Question: I'm looking for correct way to allow elevating privileges for selected operations.
Something similar many products offer.
For example if you have UAC turned on and you are using Total Commander (running with basic privileges) when browsing restricted folders you will get:

If you push 'As Administrator' you will get common User Access Control dialog asking if you want to grant the process required permissions. Is it something similar possible in .NET application (even with Win32 support)?
1. How should be such functionality correctly implemented?
2. Do I need to run external process to get elevated privileges just for selected functionality?
I'm not looking for solution which will demand running the main process as administrator.
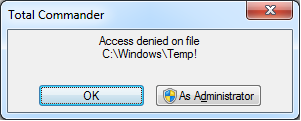
Answer: You're going to have to factor the target operation functionality into a separate component that will be run elevated. This can be either an executable that requires elevation or a COM component (which could presumably be a COM wrapper for a .NET component). Details are available at <URL> being particularly pertinent.